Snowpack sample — Loveland Pass, Silver Plume, Colorado, USA (1/12/25, 11:40 AM MST)
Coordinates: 39.66, -105.88
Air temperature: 7 °F
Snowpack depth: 140 cm
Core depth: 10 cm
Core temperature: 41 °F
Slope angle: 11°, slope face: 30°
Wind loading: high
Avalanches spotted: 2
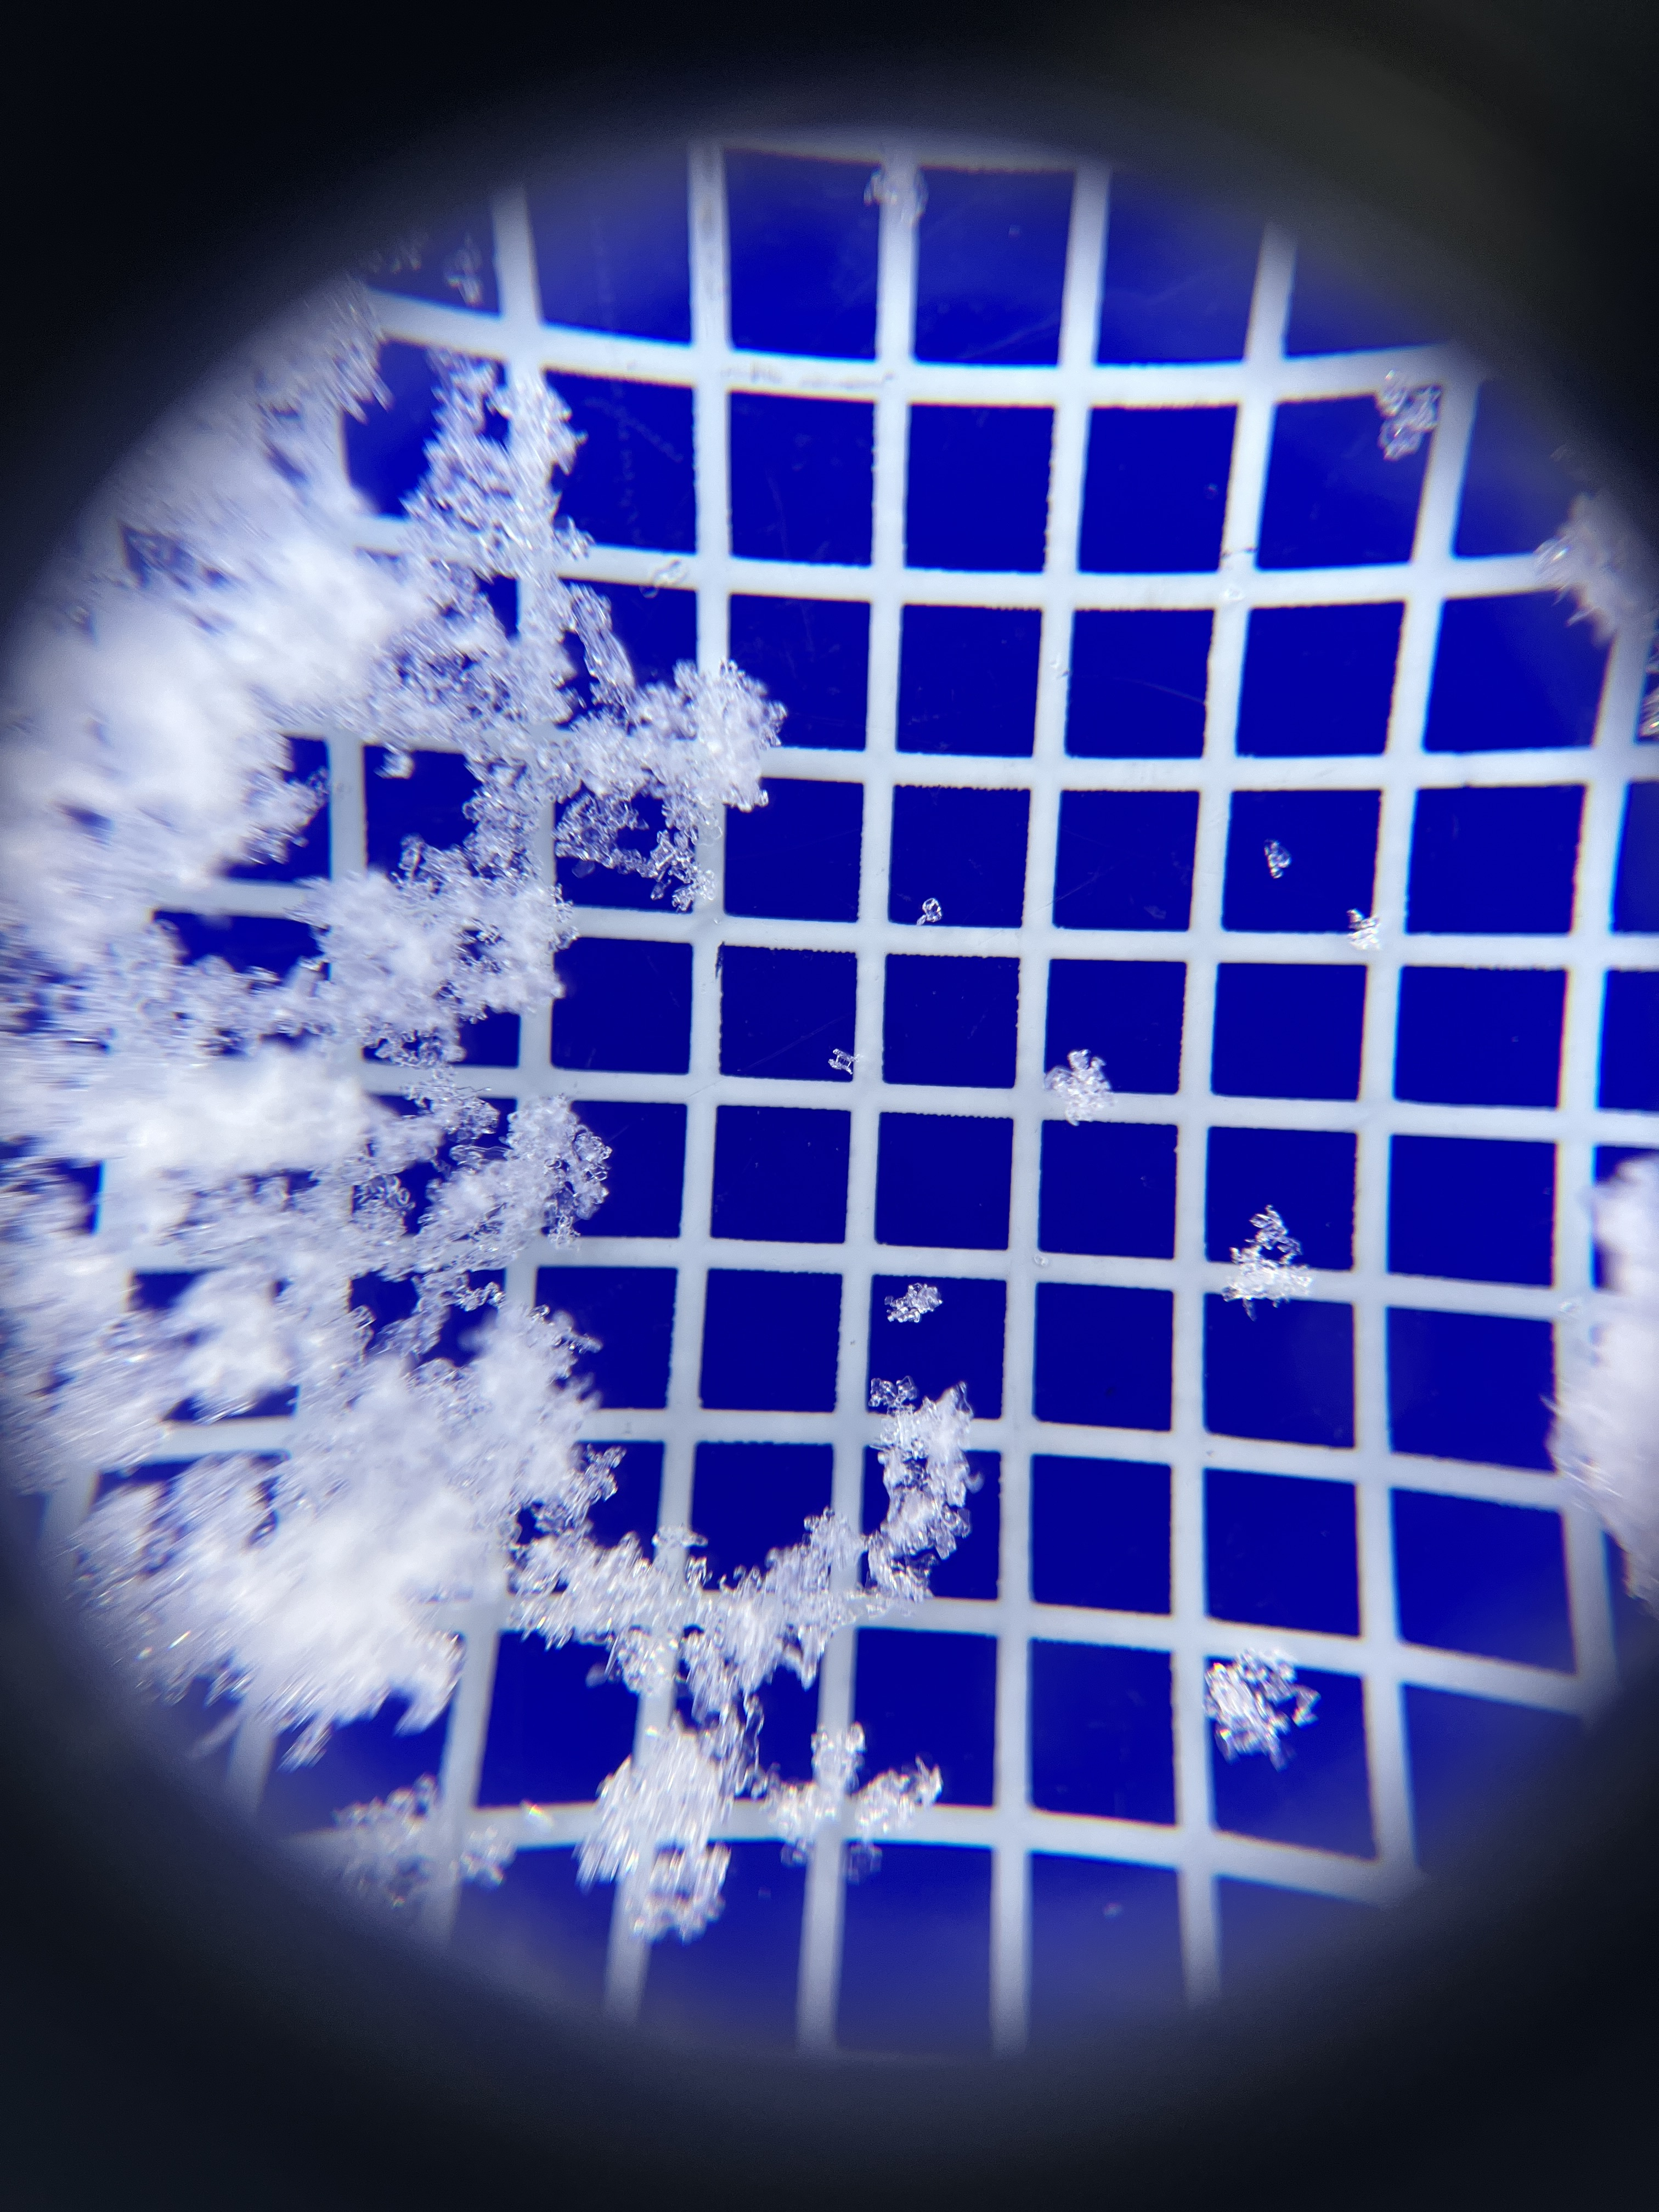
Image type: magnified_profile
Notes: Pilot using slightly modified coring method that took too large segment for snow profile picturing, advised not to use in higher level models. Two avalanche on south face nearby, partially cloudy with light snow in the last 24 hours. Lots of wind loading on eastern features.